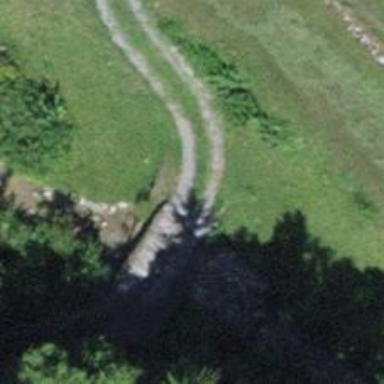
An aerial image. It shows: Track road passing over bridge with grade 3 tracktype.